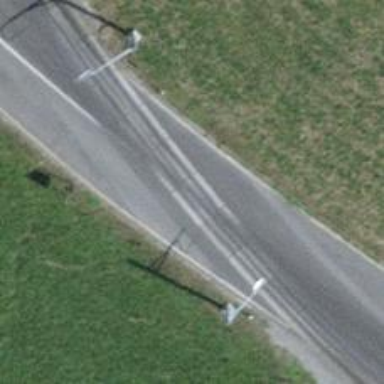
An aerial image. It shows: Railway level crossing.